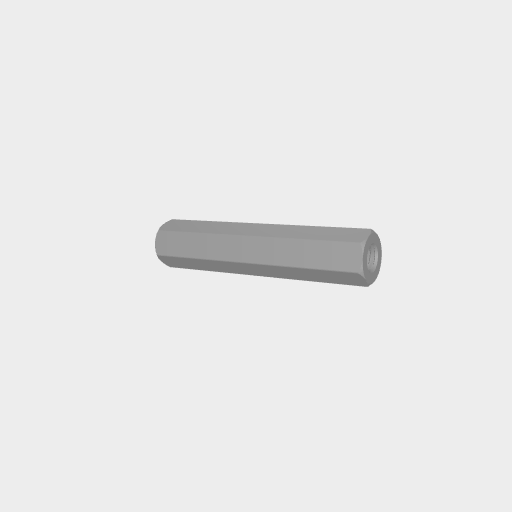
Part: Standoff8RID36